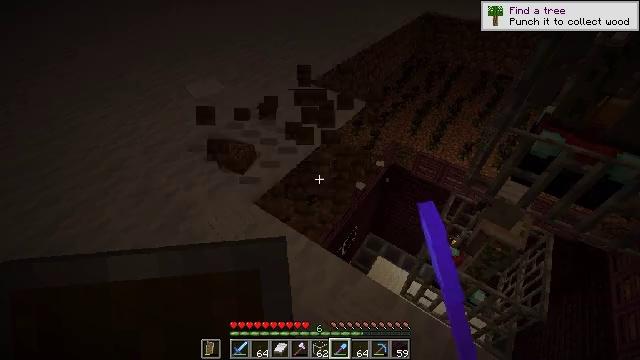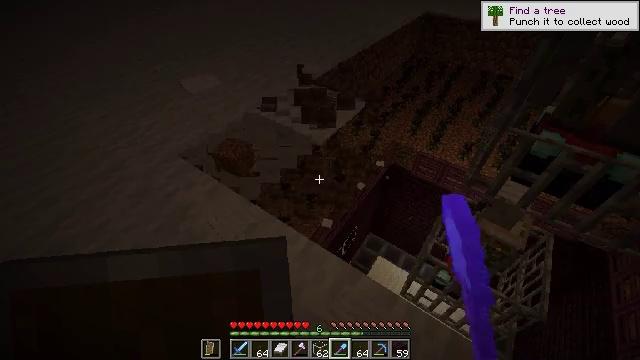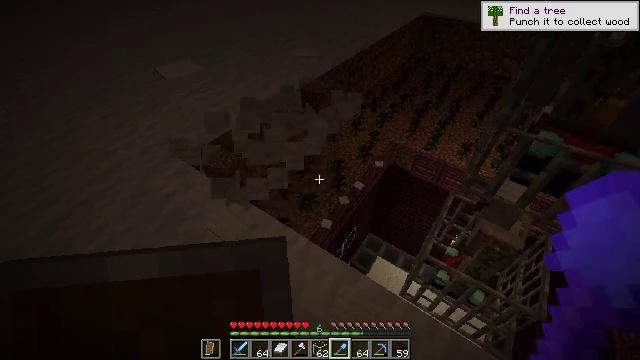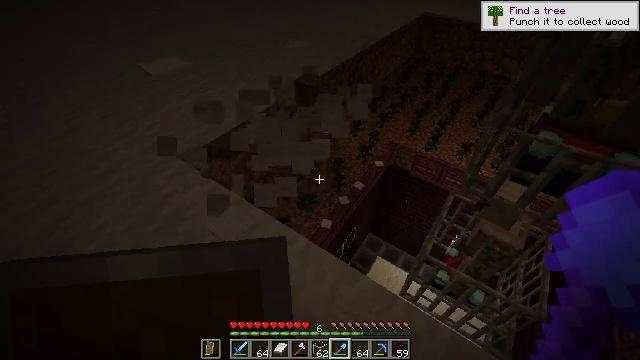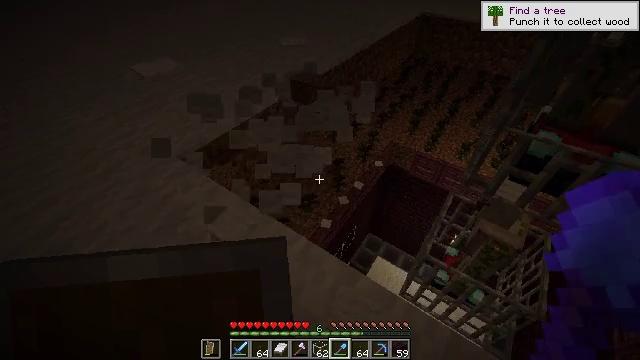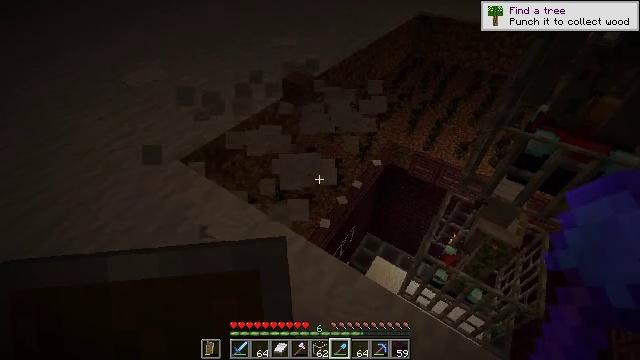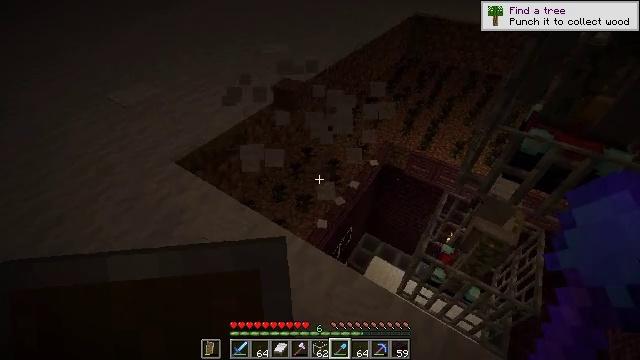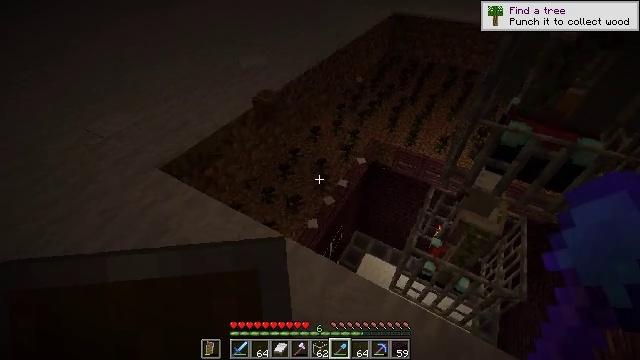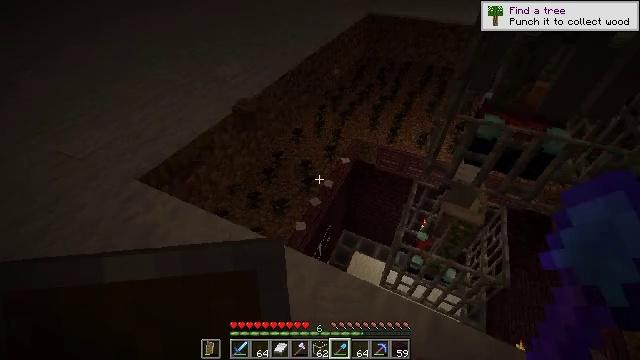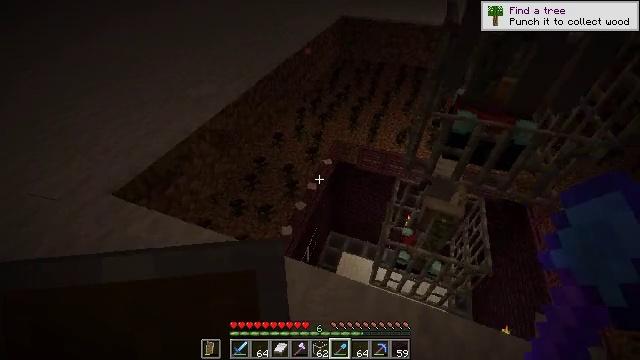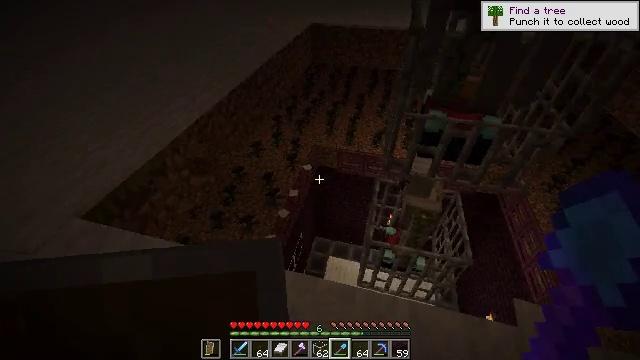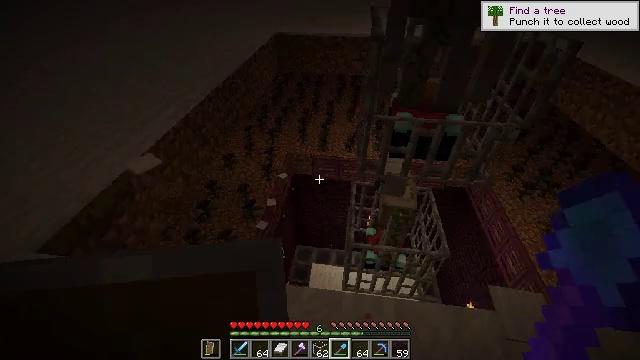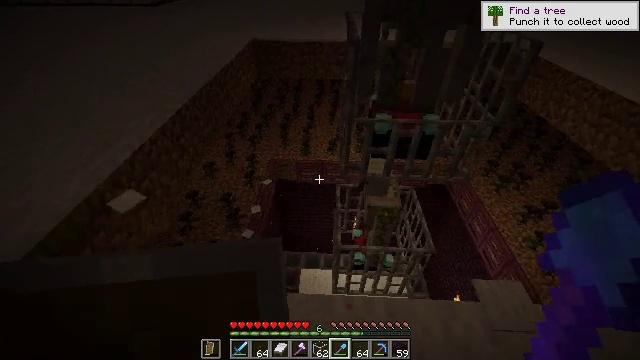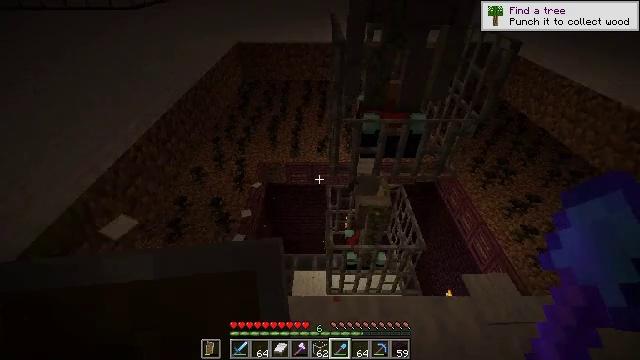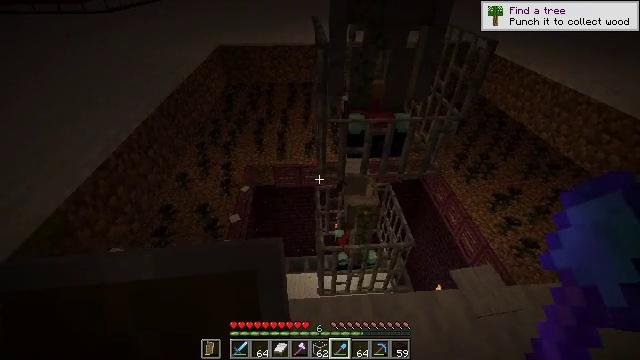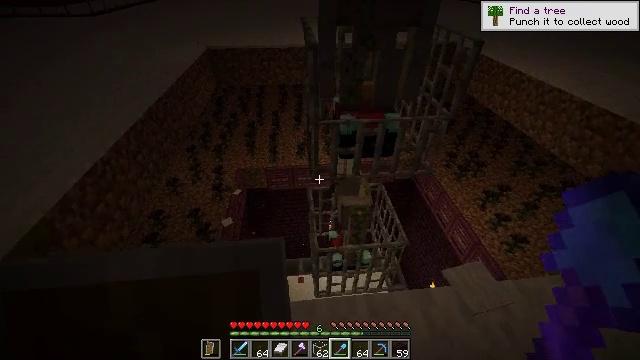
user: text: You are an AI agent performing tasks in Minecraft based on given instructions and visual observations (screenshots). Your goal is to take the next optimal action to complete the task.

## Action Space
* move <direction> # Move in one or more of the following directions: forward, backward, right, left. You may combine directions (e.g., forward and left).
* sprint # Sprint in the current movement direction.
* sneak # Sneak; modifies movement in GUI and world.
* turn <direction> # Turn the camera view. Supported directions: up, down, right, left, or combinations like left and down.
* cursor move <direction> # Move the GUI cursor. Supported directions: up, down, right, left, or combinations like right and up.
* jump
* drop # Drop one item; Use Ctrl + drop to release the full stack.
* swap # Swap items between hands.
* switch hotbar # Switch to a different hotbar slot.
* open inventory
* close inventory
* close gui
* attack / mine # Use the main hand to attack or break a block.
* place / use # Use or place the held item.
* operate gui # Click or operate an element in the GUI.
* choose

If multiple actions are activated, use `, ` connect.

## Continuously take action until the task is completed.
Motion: motion action
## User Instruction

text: Remove a white carpet from the inventory.
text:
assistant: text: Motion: no_op
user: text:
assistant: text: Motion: no_op
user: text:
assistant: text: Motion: no_op
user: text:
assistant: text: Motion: no_op
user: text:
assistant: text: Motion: no_op
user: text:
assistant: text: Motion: no_op
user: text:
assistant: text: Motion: turn right
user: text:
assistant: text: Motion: turn right
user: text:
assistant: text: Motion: turn right
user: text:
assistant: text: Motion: turn right and up
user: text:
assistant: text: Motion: turn right and up
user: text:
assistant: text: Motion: turn right
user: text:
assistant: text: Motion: turn right
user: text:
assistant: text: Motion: turn right
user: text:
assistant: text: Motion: turn right
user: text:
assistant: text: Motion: turn right
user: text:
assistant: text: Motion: no_op
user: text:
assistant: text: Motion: no_op
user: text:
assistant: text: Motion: no_op
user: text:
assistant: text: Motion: no_op
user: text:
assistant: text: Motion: no_op
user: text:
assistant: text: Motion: no_op
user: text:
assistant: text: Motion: no_op
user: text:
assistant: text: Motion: no_op
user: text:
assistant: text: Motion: no_op
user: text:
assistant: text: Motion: no_op
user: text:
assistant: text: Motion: no_op
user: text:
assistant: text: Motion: move right
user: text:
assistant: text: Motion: move right
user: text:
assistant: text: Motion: move right